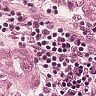
Metastatic tissue present: yes